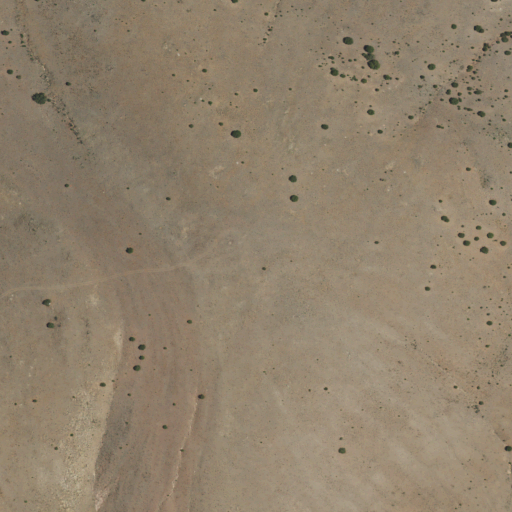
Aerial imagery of mountain in New Mexico named Bald Hill containing shrub and grassland